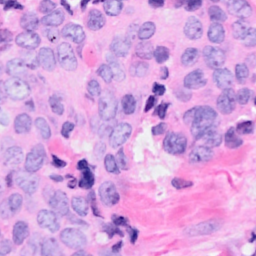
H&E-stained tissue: Breast